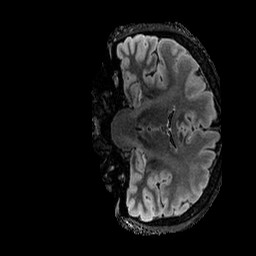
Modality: FLAIR
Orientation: coronal
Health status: ill
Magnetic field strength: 3 T